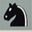
Piece: bN